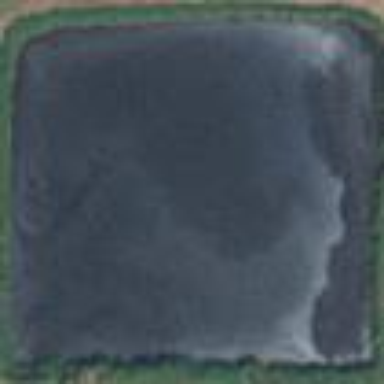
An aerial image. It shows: Pond surrounded by natural water.